Field crop: maize
Growth stage: 2
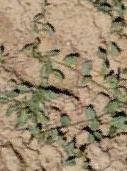
Species: convolvulus